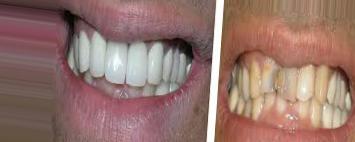
Condition: Tooth Discoloration